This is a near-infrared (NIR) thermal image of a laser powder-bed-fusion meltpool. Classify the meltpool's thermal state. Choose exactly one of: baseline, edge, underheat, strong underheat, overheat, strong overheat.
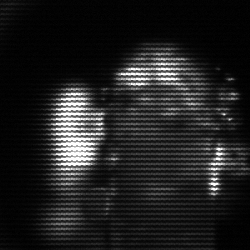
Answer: strong underheat